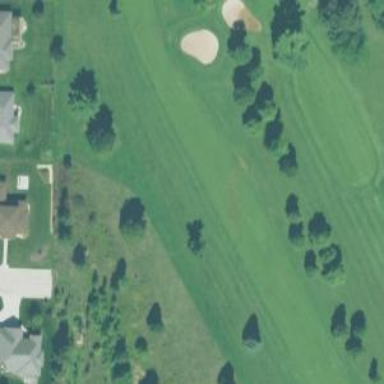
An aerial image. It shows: Golf fairway surrounded by grass.